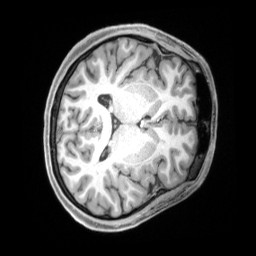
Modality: T1w
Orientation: axial
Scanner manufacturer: siemens
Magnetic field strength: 3 T
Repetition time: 2.5 s
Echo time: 0.00218 s